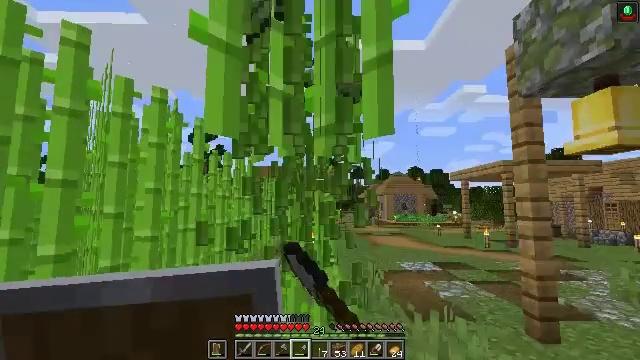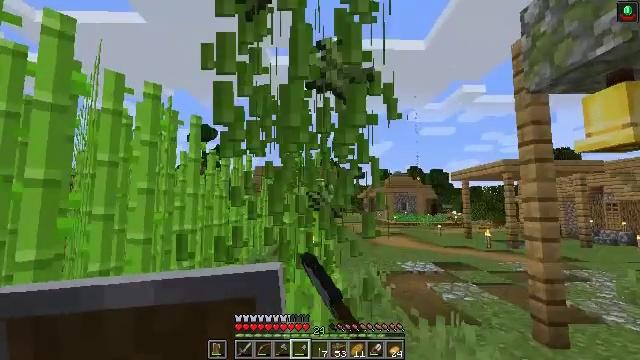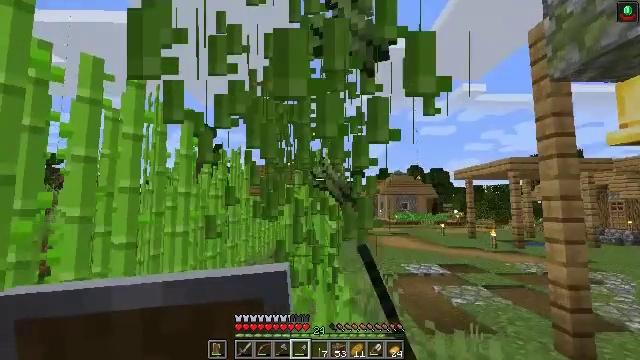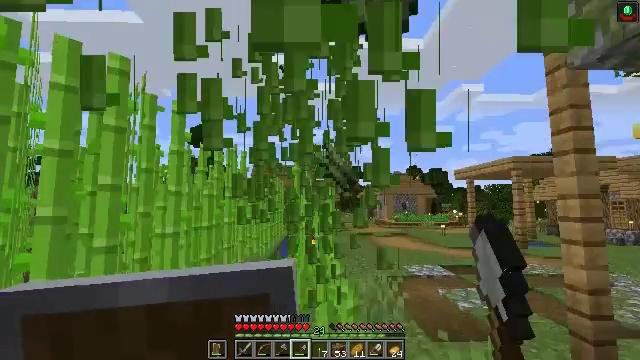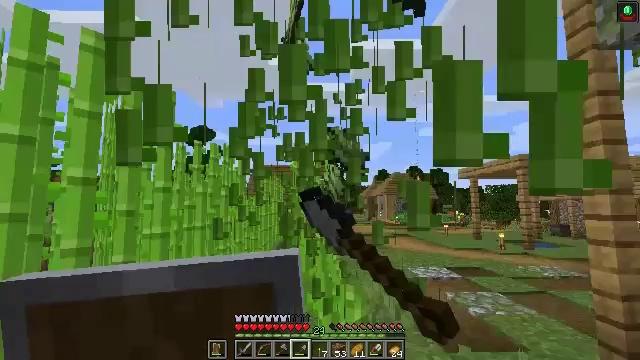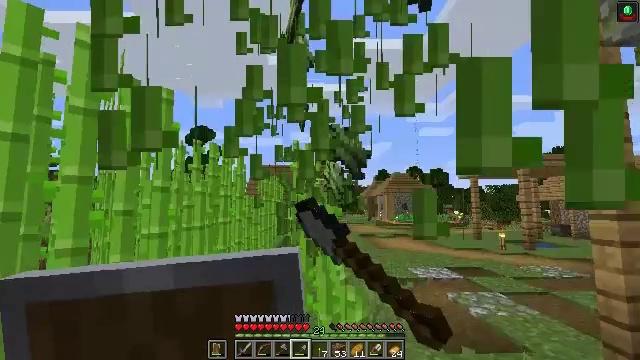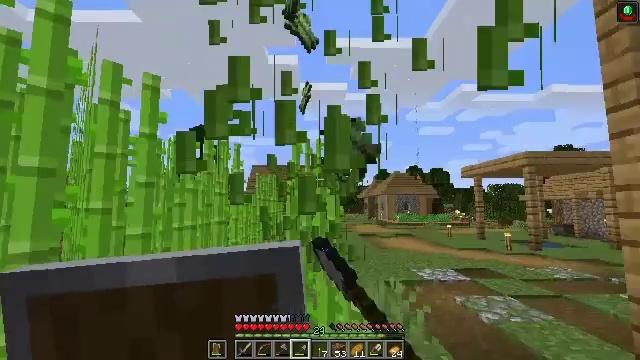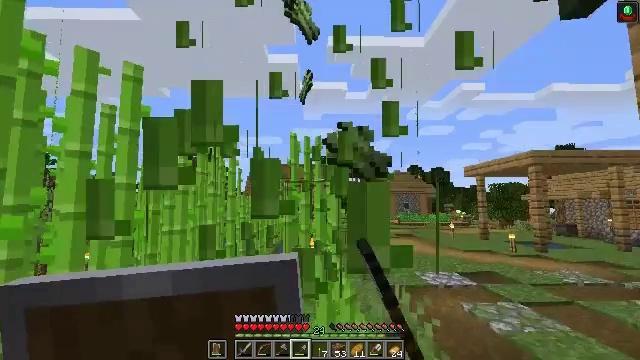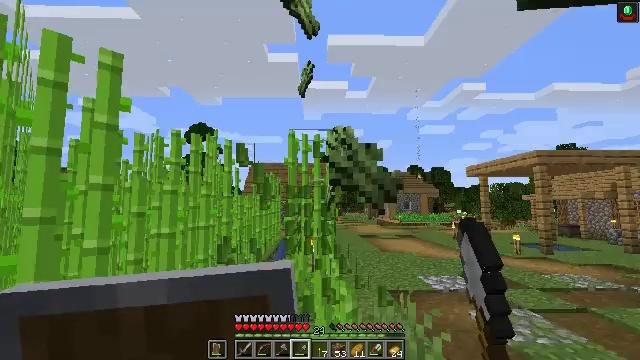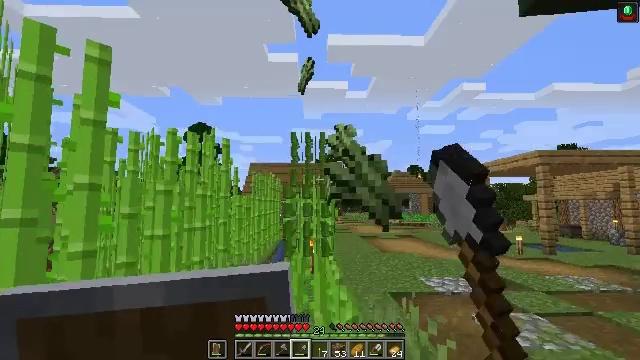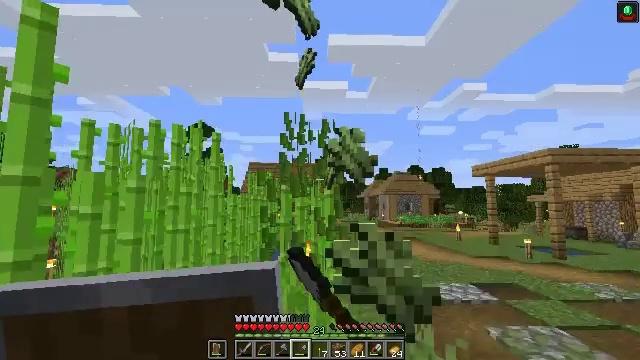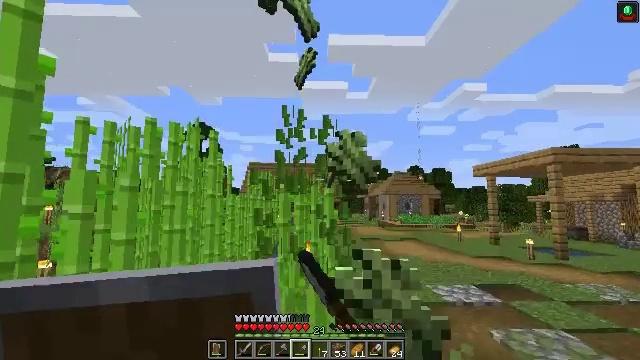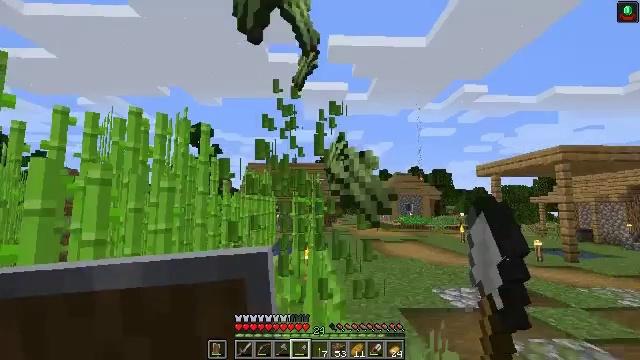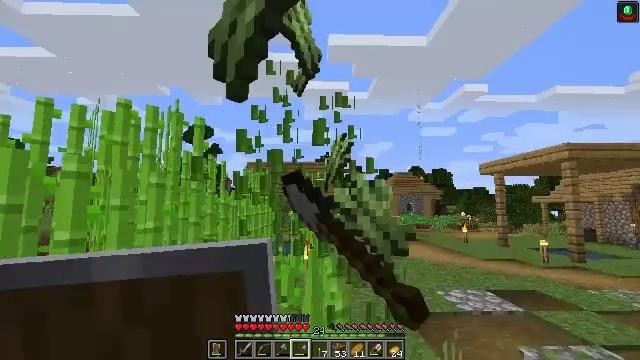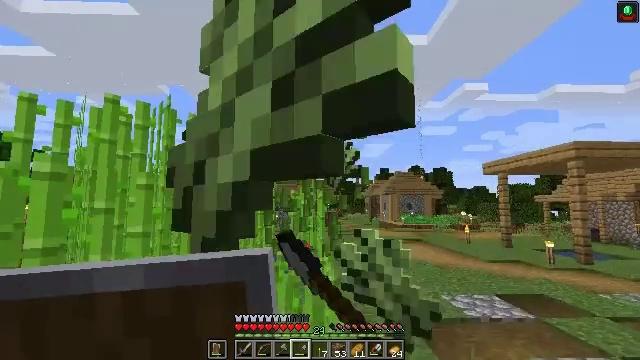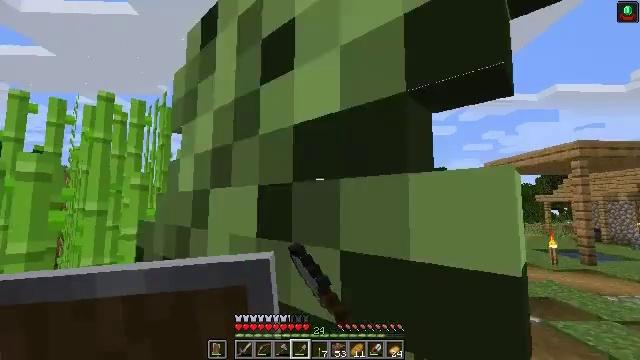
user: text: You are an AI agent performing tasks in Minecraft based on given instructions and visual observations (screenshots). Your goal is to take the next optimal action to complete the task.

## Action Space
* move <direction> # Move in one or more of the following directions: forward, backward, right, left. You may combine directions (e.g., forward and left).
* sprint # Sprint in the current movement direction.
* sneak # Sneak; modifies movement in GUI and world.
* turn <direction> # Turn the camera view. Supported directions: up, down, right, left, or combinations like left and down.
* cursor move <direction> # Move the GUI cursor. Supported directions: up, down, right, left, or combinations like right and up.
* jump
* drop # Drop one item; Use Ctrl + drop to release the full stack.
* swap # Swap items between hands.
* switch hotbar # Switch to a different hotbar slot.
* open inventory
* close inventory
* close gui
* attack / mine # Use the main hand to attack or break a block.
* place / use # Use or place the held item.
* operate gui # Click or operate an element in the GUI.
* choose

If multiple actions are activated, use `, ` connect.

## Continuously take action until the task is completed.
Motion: motion action
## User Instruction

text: Gather sugar cane for crafting.
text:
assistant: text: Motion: move forward, attack / mine
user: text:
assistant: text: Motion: move forward, attack / mine
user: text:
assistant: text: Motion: move forward, attack / mine
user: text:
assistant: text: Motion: move forward, attack / mine
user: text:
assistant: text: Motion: move forward, attack / mine
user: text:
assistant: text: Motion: move forward, attack / mine
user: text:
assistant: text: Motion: move forward, attack / mine
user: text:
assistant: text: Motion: move forward, attack / mine
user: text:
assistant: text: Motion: move forward, attack / mine
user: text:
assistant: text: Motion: move forward, attack / mine
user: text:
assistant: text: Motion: move forward, attack / mine
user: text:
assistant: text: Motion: move forward, attack / mine
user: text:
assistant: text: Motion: move forward, attack / mine
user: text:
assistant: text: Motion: move forward, attack / mine
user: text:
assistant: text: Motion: move forward, attack / mine
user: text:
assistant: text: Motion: move forward, attack / mine
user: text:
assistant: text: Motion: move forward, attack / mine
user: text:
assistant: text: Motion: move forward, attack / mine
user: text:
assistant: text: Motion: move forward, attack / mine
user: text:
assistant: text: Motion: move forward, attack / mine
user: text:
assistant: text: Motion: move forward, attack / mine
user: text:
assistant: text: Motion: move forward, attack / mine
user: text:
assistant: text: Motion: move forward, attack / mine
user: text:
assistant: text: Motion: move forward, attack / mine
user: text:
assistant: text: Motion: move forward, attack / mine
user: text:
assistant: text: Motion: move forward, attack / mine
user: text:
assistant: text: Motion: move forward, attack / mine
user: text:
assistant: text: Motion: move forward, attack / mine
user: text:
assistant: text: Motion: move forward, attack / mine
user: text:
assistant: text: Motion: move forward, attack / mine